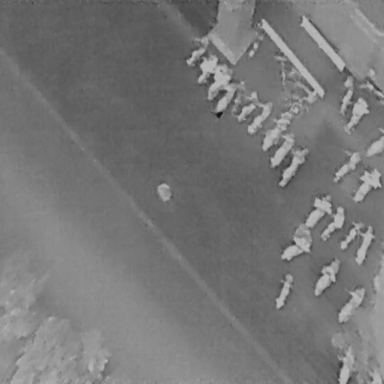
There are 26 objects shown in the infrared image, including 24 Bicycles, and two DontCares.